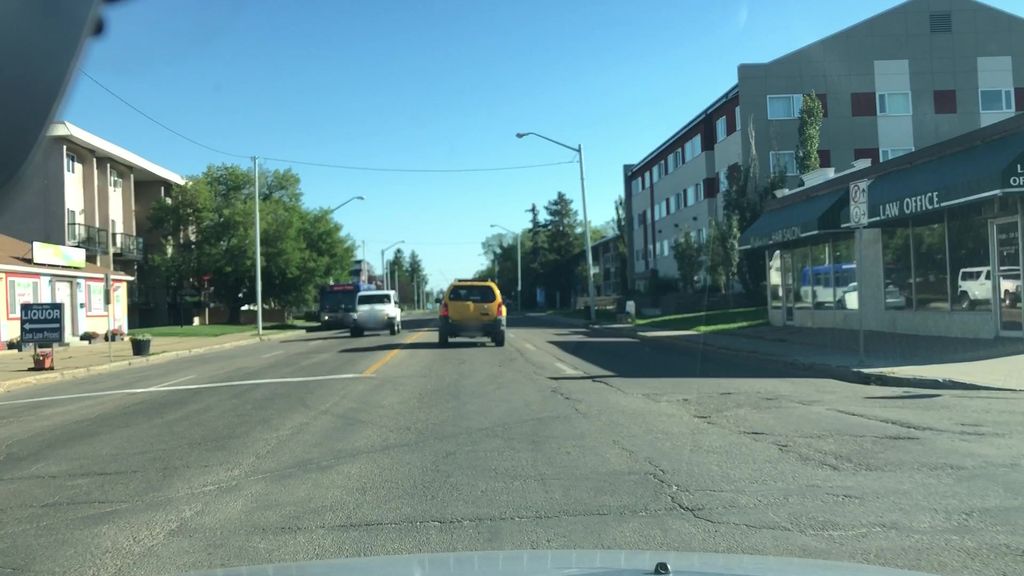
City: edmonton